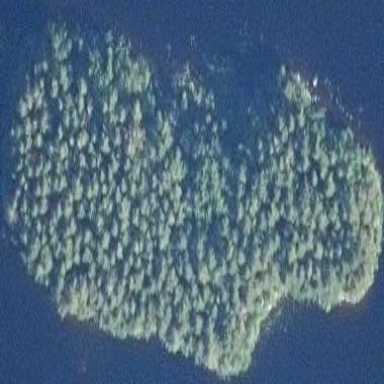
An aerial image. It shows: Islet.